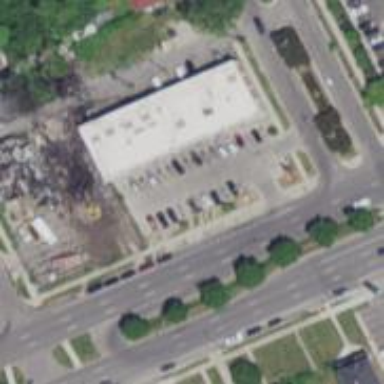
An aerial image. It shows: Pharmacy.